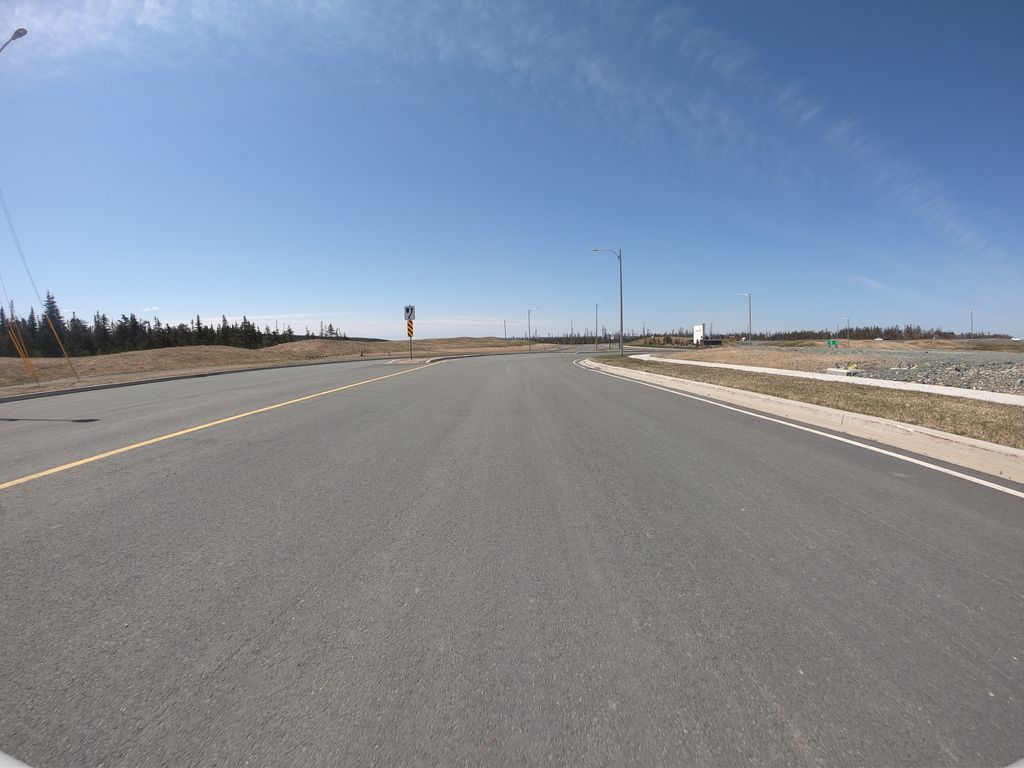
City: st_johns